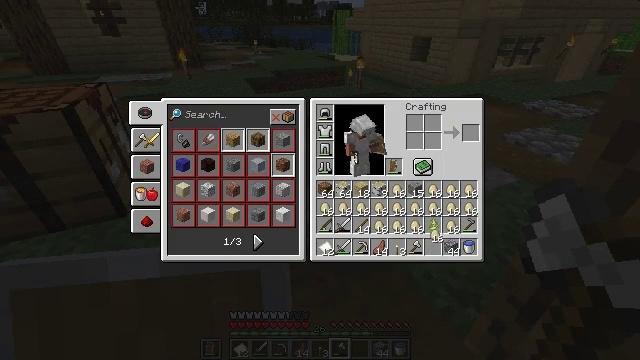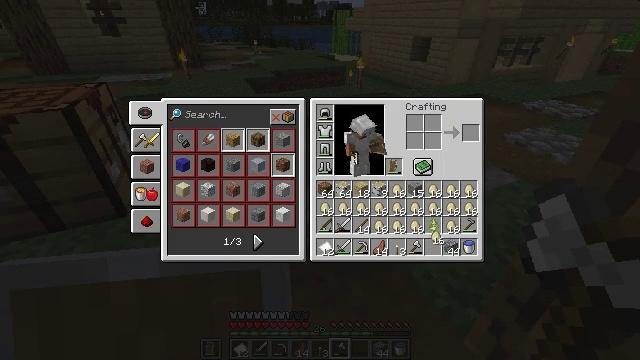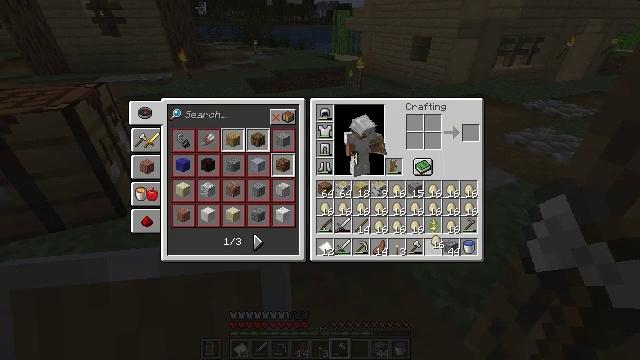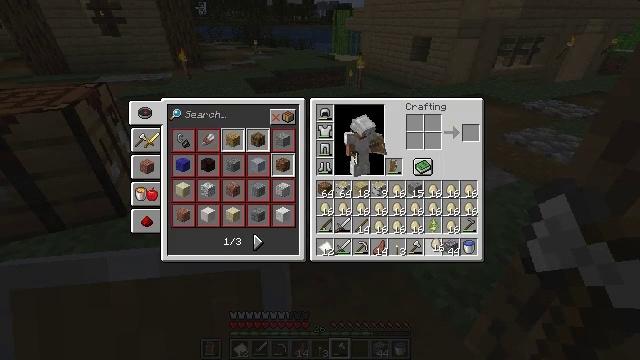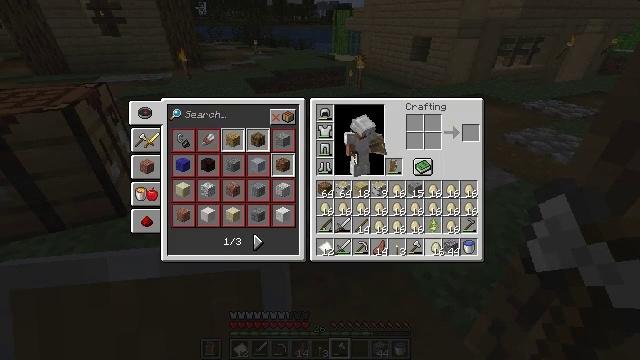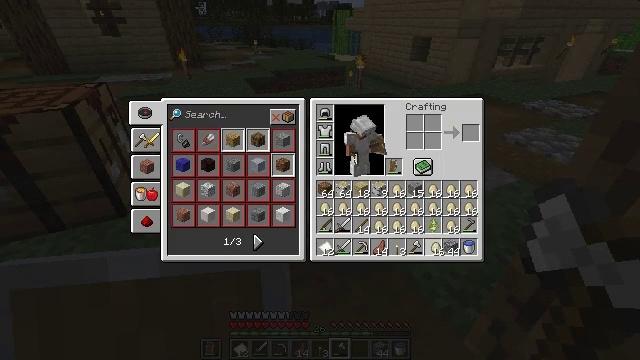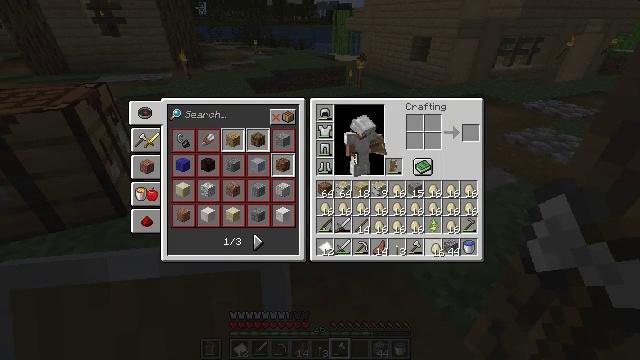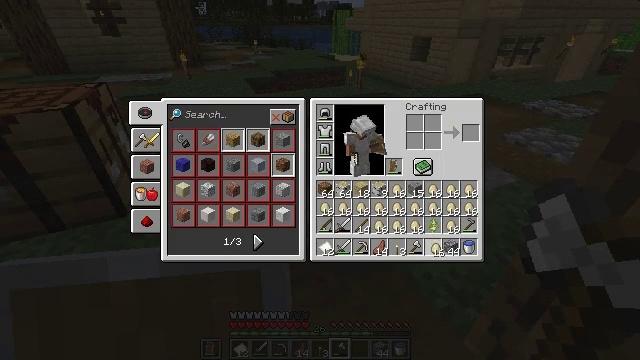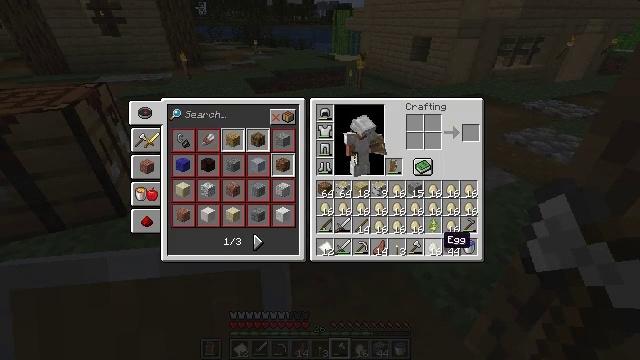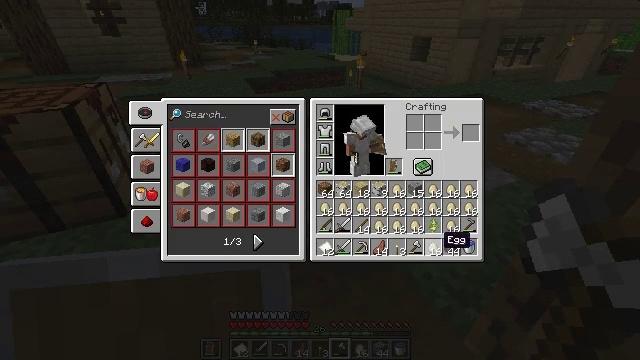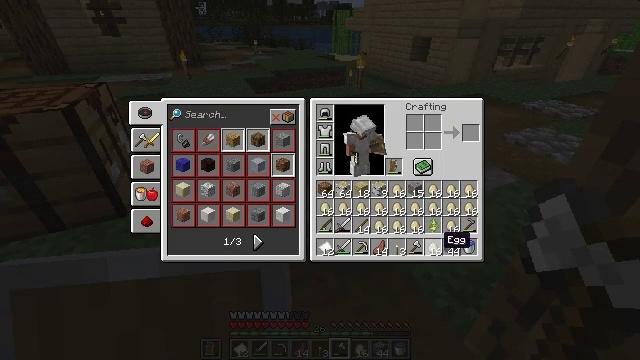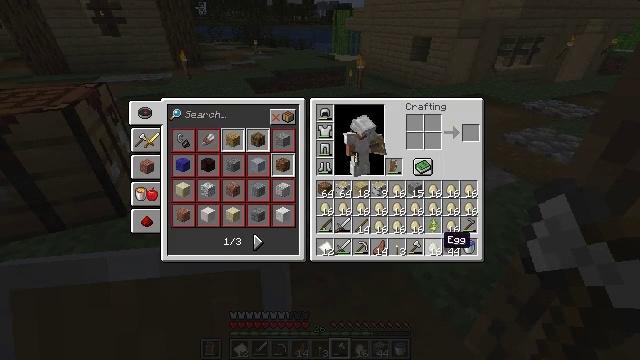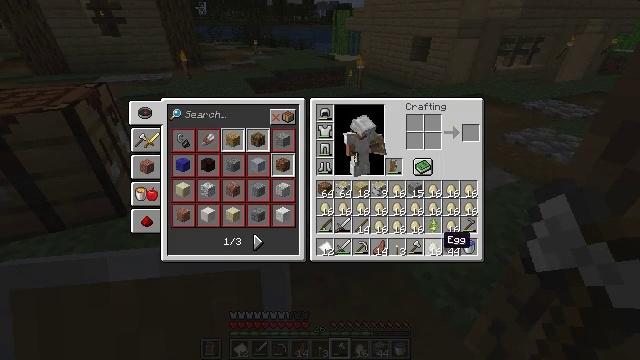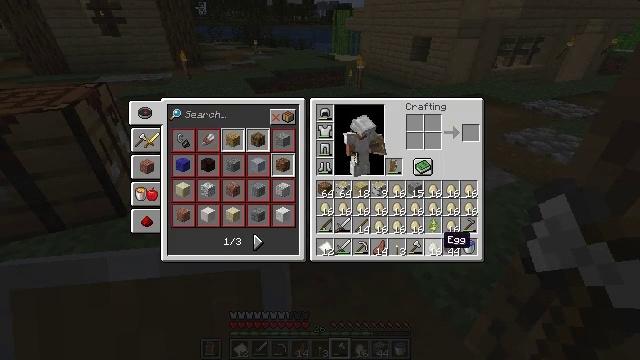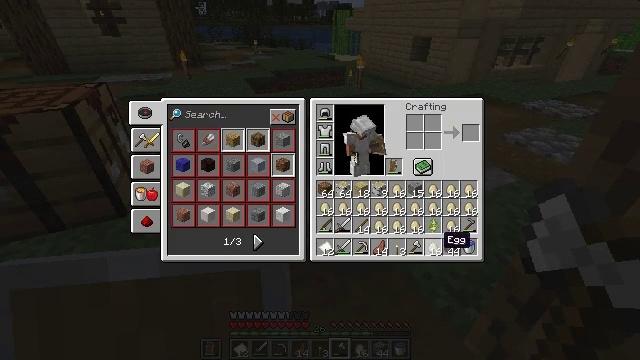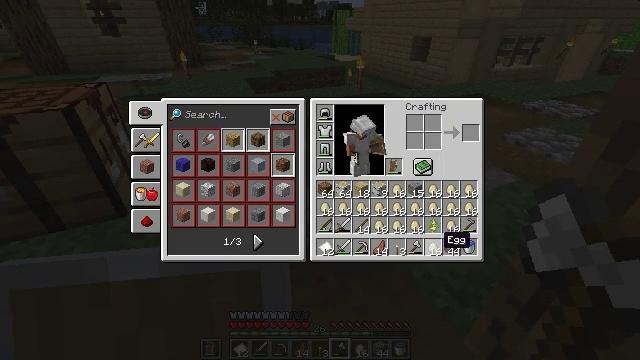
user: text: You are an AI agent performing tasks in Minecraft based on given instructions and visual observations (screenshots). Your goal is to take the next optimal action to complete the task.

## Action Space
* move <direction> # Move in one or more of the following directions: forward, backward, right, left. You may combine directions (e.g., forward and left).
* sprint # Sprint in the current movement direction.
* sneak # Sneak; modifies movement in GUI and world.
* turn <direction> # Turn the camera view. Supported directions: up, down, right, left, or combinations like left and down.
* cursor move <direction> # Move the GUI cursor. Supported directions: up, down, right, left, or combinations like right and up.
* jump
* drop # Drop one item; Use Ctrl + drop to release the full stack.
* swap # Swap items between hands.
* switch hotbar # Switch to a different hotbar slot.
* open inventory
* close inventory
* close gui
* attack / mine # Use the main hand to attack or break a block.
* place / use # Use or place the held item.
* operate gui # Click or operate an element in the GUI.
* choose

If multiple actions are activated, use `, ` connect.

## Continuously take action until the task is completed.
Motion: motion action
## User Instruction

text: Drop an egg.
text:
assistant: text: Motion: no_op
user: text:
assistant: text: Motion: no_op
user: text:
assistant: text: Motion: no_op
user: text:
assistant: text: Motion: no_op
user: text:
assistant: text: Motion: no_op
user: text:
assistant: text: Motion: operate gui
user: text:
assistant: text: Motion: operate gui
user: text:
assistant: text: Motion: no_op
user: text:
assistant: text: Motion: no_op
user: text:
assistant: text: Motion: no_op
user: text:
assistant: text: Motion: no_op
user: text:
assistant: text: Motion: no_op
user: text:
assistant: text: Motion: no_op
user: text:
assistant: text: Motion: no_op
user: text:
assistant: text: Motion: no_op
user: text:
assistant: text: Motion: no_op
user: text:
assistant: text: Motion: close gui
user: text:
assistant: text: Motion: no_op
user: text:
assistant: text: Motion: no_op
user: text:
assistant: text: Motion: no_op
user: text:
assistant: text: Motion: no_op
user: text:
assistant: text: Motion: no_op
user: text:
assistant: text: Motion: no_op
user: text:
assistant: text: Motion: no_op
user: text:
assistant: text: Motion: no_op
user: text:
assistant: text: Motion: no_op
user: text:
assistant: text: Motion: turn left and up
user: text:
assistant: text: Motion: turn left and up
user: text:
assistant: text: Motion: turn left and up
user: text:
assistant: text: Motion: turn left and up